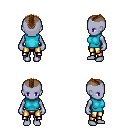
a pixel art fantasy rpg character, female body template, dark elf, purple skin, teal sleeveless shirt, gold greaves, brown short mohawk hairstyle, four views (front, back, left, right), 2x2 character sprite sheet, small pixel art, hard edges, no anti-aliasing